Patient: sex M, age 81
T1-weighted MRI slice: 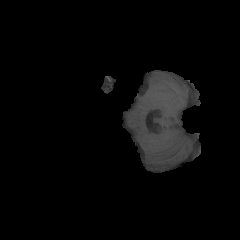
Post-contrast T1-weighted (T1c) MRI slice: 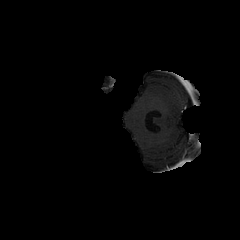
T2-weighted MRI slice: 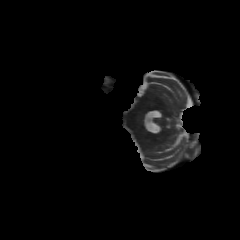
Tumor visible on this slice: no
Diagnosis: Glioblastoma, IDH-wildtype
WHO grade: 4